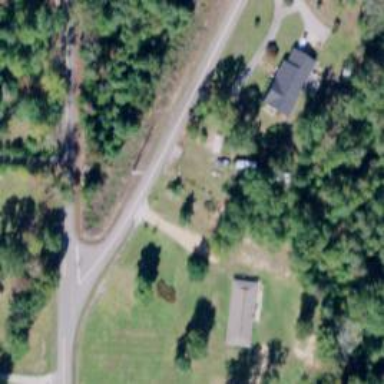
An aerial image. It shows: Driveway leading to service road.